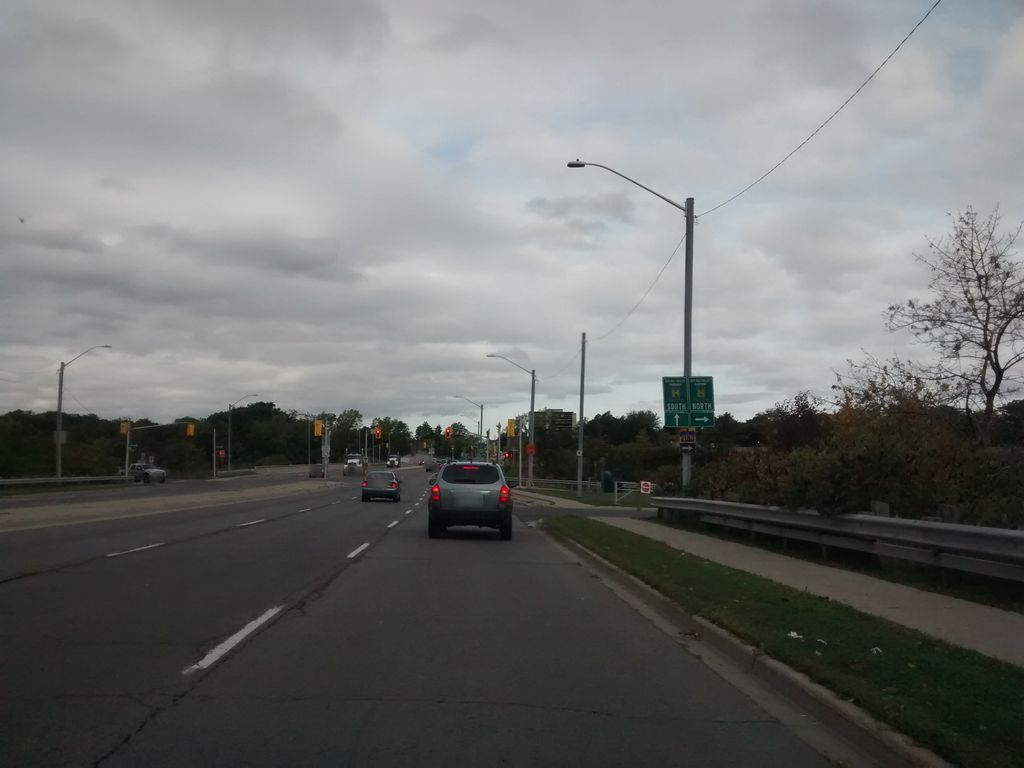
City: hamilton